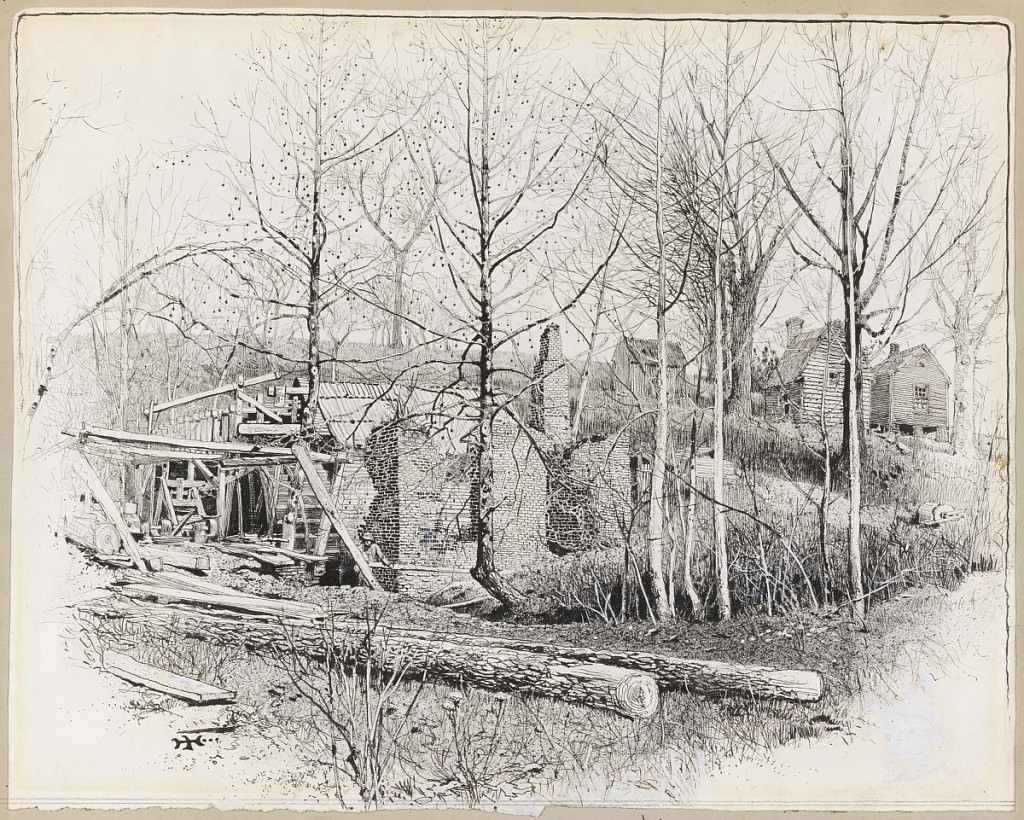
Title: Present Aspect of Gaines's Mill, Looking East
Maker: Harry Fenn, American, 1845–1911
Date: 1885
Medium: Pen and brush and black ink, white gouache on off-white wove paper pasted on board
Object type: Drawing
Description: In the foreground the view of a mill. In the background, several small houses. Several tree trunks in the foreground.